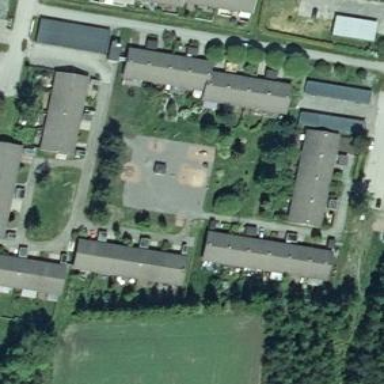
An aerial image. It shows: Playground area for leisure land.